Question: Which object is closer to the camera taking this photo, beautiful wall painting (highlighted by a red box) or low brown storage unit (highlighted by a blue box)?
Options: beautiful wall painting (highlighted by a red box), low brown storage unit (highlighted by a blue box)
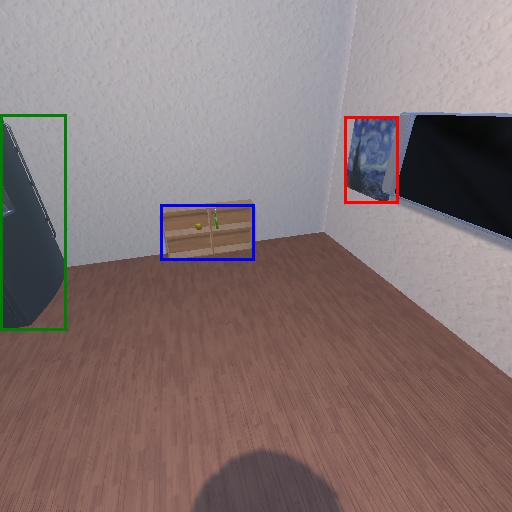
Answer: beautiful wall painting (highlighted by a red box)